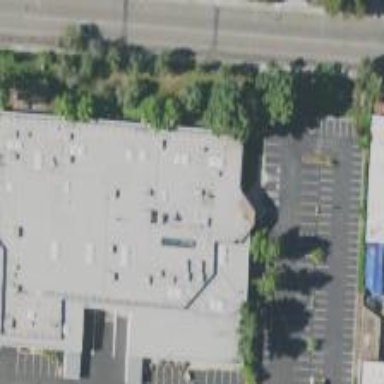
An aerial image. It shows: Office building.